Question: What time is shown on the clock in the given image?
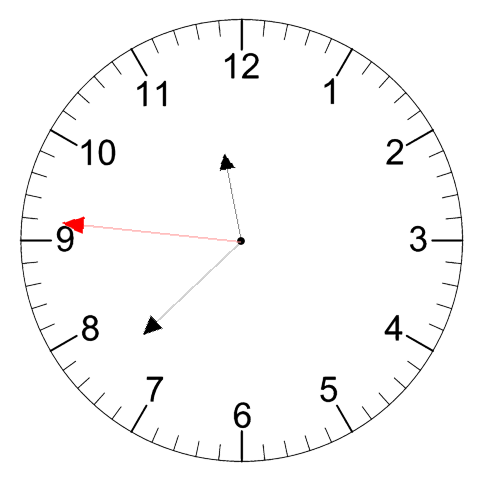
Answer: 11:37:46